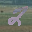
Label: 2